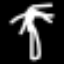
Label: palm tree